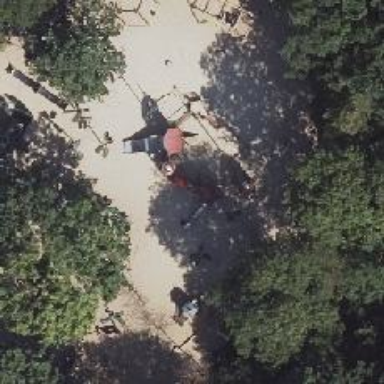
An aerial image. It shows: Playground featuring climbing wall.